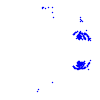
Particle: proton